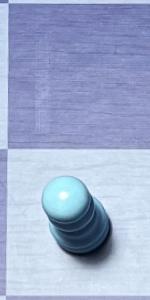
Label: Pawn_White